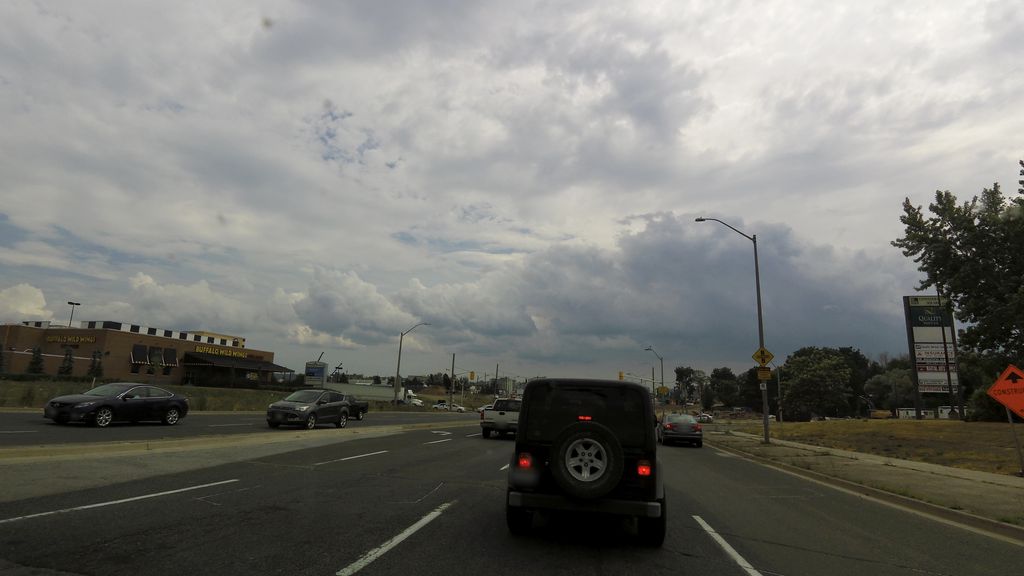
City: hamilton